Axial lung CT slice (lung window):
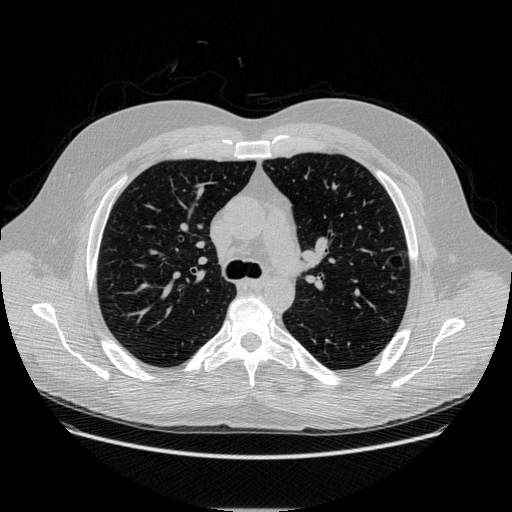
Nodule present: yes
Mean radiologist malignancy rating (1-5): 3